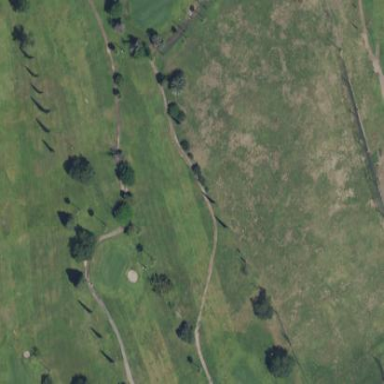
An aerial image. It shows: Driving range for golf practice.